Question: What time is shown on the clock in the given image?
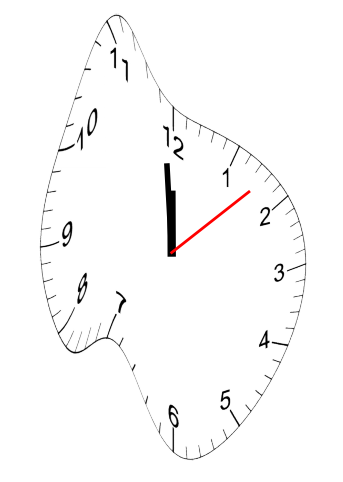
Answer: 11:59:08